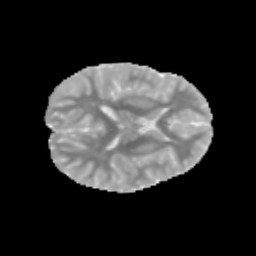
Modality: MD
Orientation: axial
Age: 9
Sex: male
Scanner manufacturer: siemens
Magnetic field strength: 3 T
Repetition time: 3.8 s
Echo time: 0.07 s